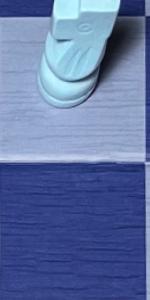
Label: Empty